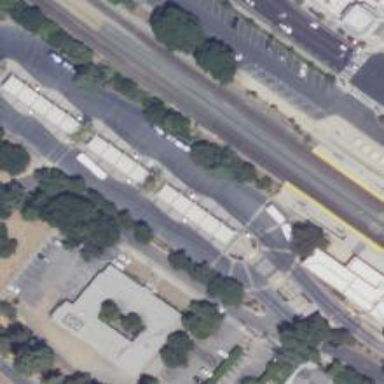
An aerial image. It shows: Busway road.